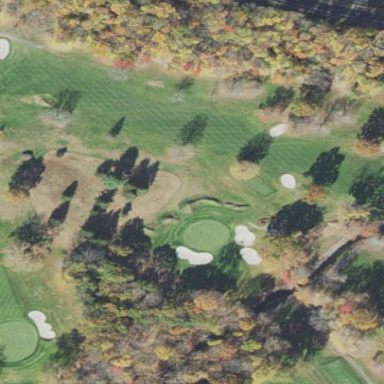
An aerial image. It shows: Area of rough grass used for golf.